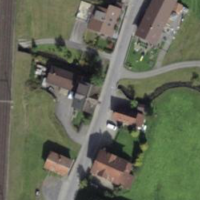
EUNIS habitat code: 24
Species observed at this site:
Episyrphus balteatus
Veronica chamaedrys
Hylotrupes bajulus
Phyllopertha horticola
Phalangium opilio
Bombus pratorum
Passer domesticus
Carduelis carduelis
Clinopodium vulgare
Stictoleptura rubra
Coccinella septempunctata
Aculepeira ceropegia
Phoenicurus ochruros
Plantago media
Tussilago farfara
Enoplognatha ovata